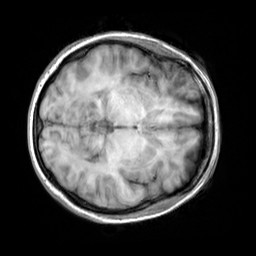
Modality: T1w
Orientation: axial
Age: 39
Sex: female
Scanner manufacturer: siemens
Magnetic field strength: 3 T
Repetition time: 2.3 s
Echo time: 0.00303 s